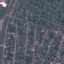
Land use / land cover: Residential